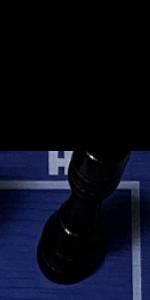
Label: Rook_Black